Question: I want to achieve an EditText for a timer, like the native timer in the alarm app of the Galaxy S5. Here is a screenshot:

Basically the EditText is limited to 2 values, but it always have 2 numbers, and it limits the minutes and seconds to a value between 0 and 59. How can I achieve this?
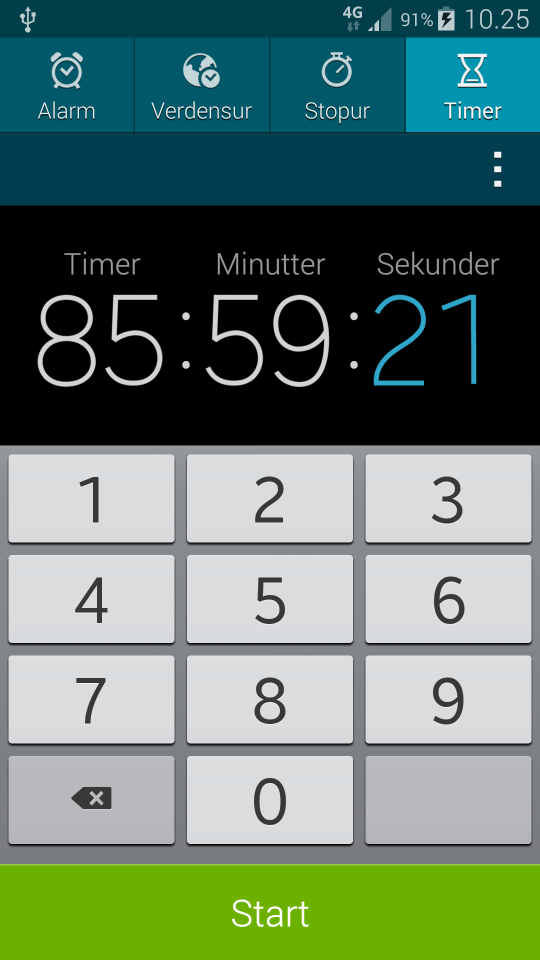
Answer: You can use the EditText watcher, i.e. something that monitors the field and corrects values.
Android provides <URL>.
So, implement the function..
'''
public void afterTextChanged(Editable s) {
//Convert this to a number i.e.
int myNum = Integer.parseInt(s.toString());
//Examine the value and replace..
if (myNum > 60)
{
s.replace(0, s.length(), "60", 0, 2);
}
}
'''
Note though, Android does also provide 'beforeTextChanged' and 'onTextChanged' callbacks so, perhaps these would be better for you. Principle however is the same as above.
I hope this resolves your issue. :)